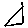
Label: triangle